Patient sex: M
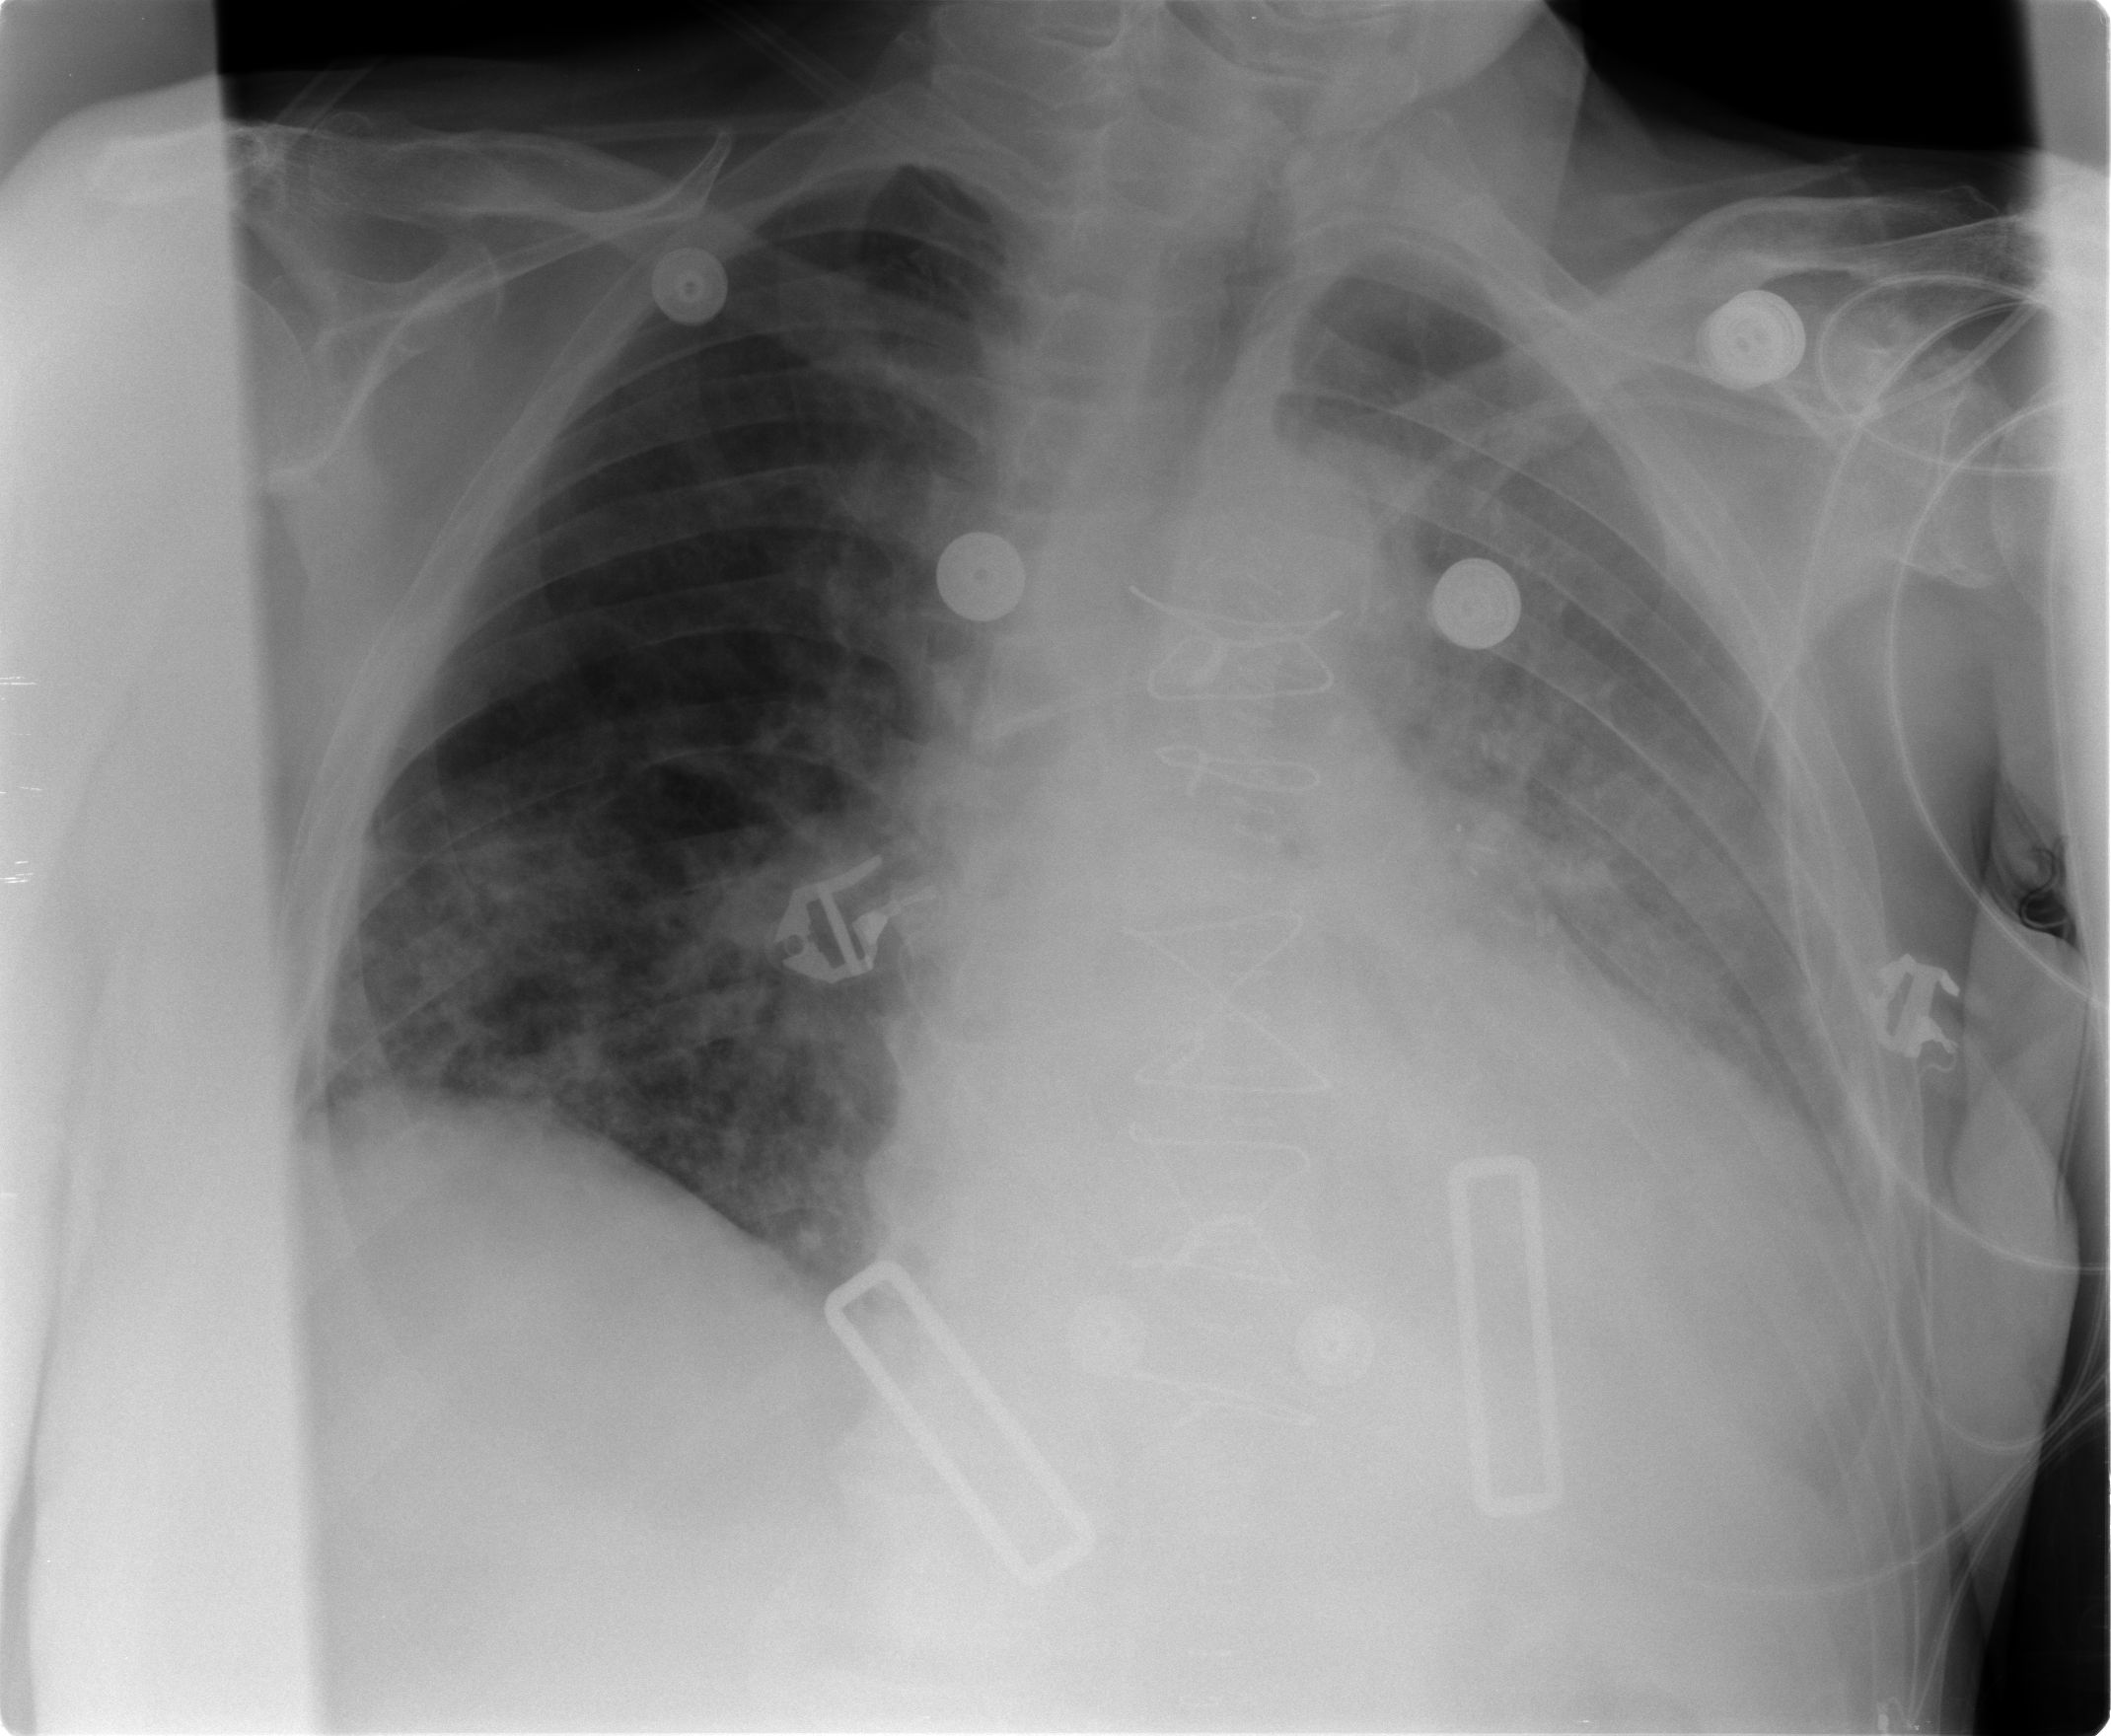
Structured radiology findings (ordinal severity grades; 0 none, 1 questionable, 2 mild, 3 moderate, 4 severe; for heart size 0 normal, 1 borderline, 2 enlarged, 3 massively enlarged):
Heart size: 2
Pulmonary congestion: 2
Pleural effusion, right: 1
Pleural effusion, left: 2
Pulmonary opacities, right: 2
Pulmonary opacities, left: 1
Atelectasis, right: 2
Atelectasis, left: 2